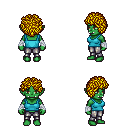
a pixel art fantasy rpg character, female body template, orc, green skin, teal pirate shirt, metal pants, blonde curly afro hairstyle, white cloth bandages, four views (front, back, left, right), 2x2 character sprite sheet, small pixel art, hard edges, no anti-aliasing